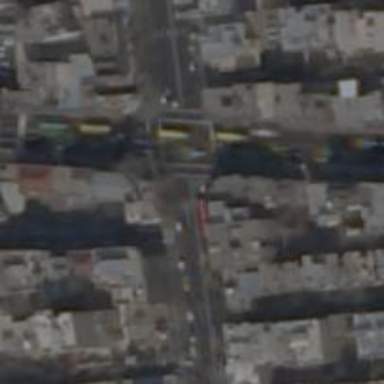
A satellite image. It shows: Crossing on the road.